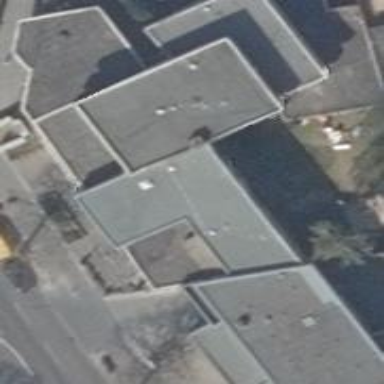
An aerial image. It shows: Cafe.